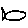
Label: fish